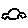
Label: car